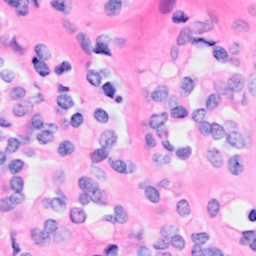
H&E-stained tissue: Breast